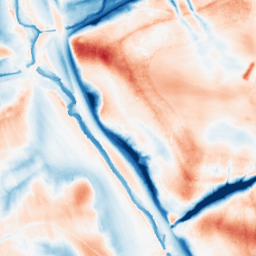
Category: edge_preserving
Decomposition family: guided
Decomposition parameters: radius: 16
eps: 0.01
Upsampling method: sinc_hamming
Upsampling parameters: scale: 2
kernel_size: 16
Upsampling scale: 2